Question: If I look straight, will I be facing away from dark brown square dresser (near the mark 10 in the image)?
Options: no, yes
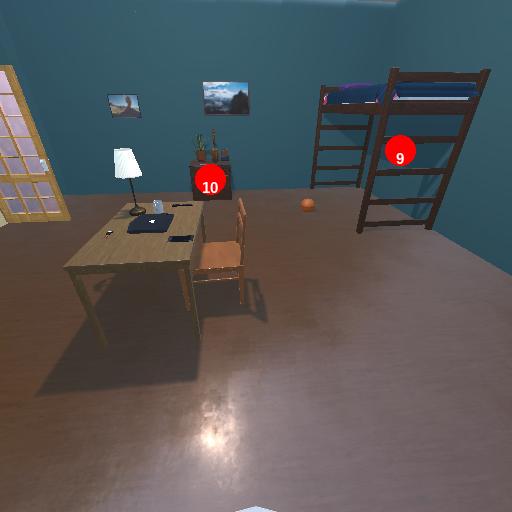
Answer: no